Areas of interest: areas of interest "Comprehensive Gymnasium"
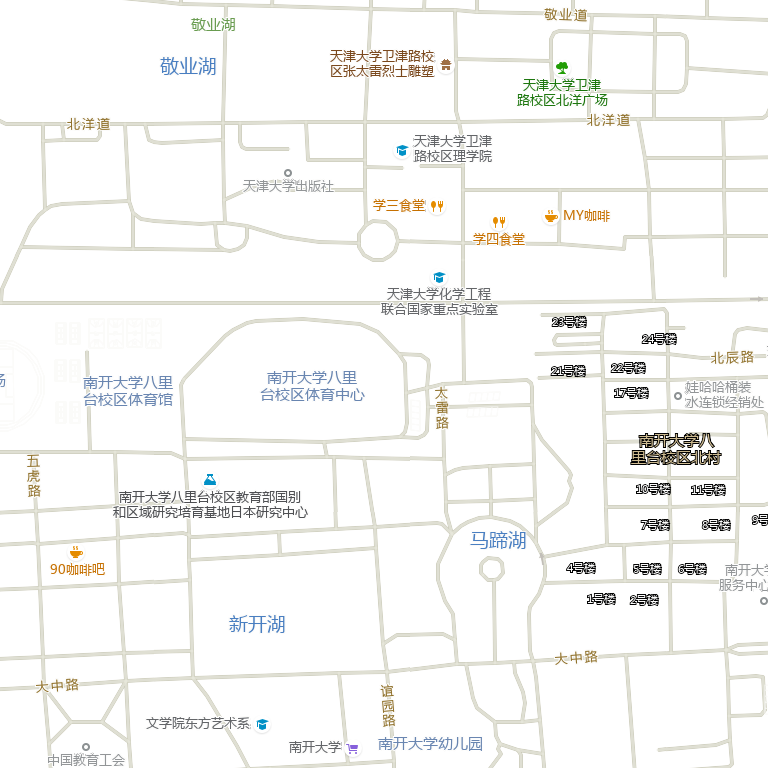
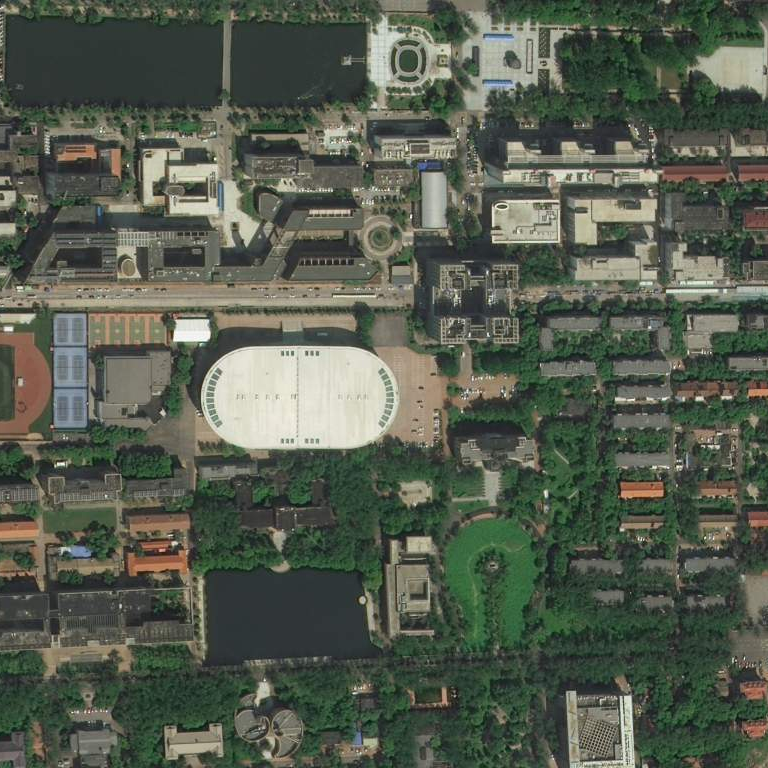